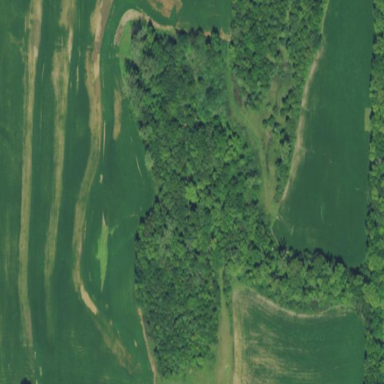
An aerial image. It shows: Beautiful woodland area.